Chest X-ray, PA view. Patient: 63 years old, sex M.
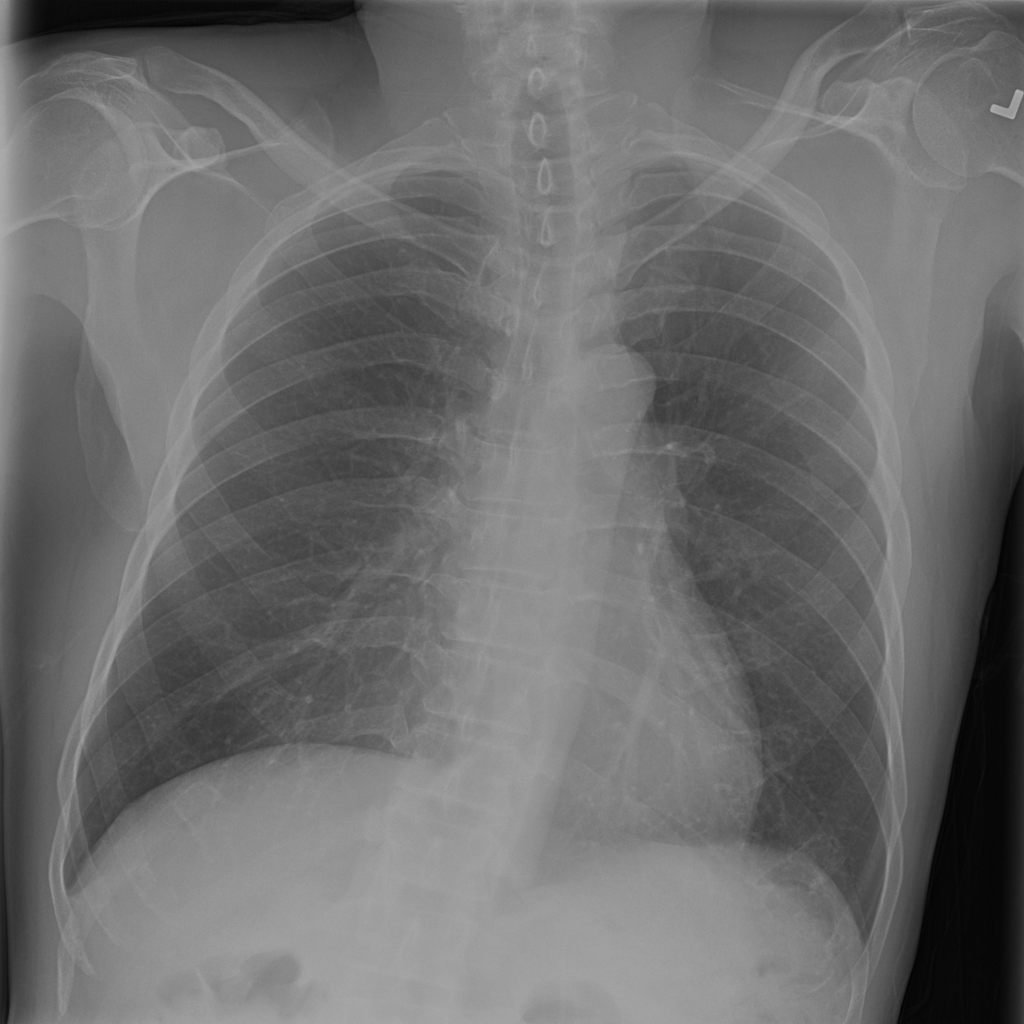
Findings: No Finding